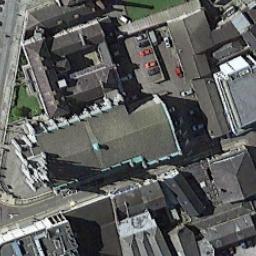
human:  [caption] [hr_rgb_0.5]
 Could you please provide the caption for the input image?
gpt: The church with some small towers and the rest of the church has some gray sloping roofs .

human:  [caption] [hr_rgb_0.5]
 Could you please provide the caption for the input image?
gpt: A cathedral with a gray roof, Surrounded by trees and parked vehicles .

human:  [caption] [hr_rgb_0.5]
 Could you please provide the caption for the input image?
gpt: There is a church surrounded by some buildings with a road passed by .

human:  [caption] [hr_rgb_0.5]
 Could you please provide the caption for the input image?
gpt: This is a church, Which is made up of many rectangles .

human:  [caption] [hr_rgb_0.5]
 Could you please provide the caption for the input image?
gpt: Many cars are near the church .